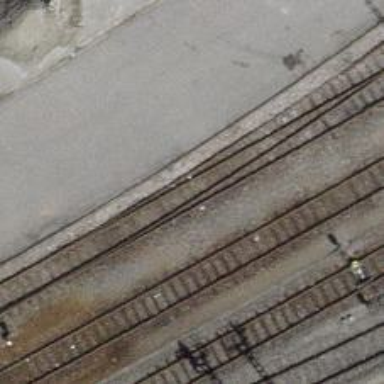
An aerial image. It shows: Railway switch.